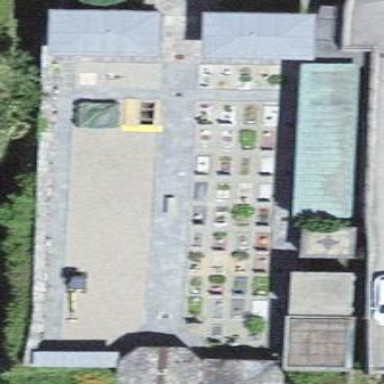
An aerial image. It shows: Cemetery.